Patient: sex M, age 76
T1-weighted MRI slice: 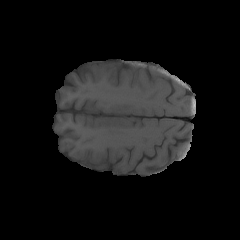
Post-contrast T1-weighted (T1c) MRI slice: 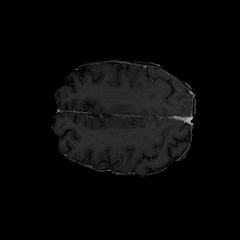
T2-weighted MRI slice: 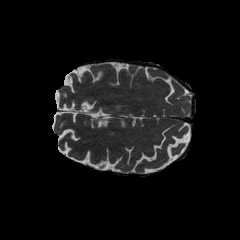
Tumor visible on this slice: no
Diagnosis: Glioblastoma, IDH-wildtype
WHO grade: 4